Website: apple
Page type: billing-address
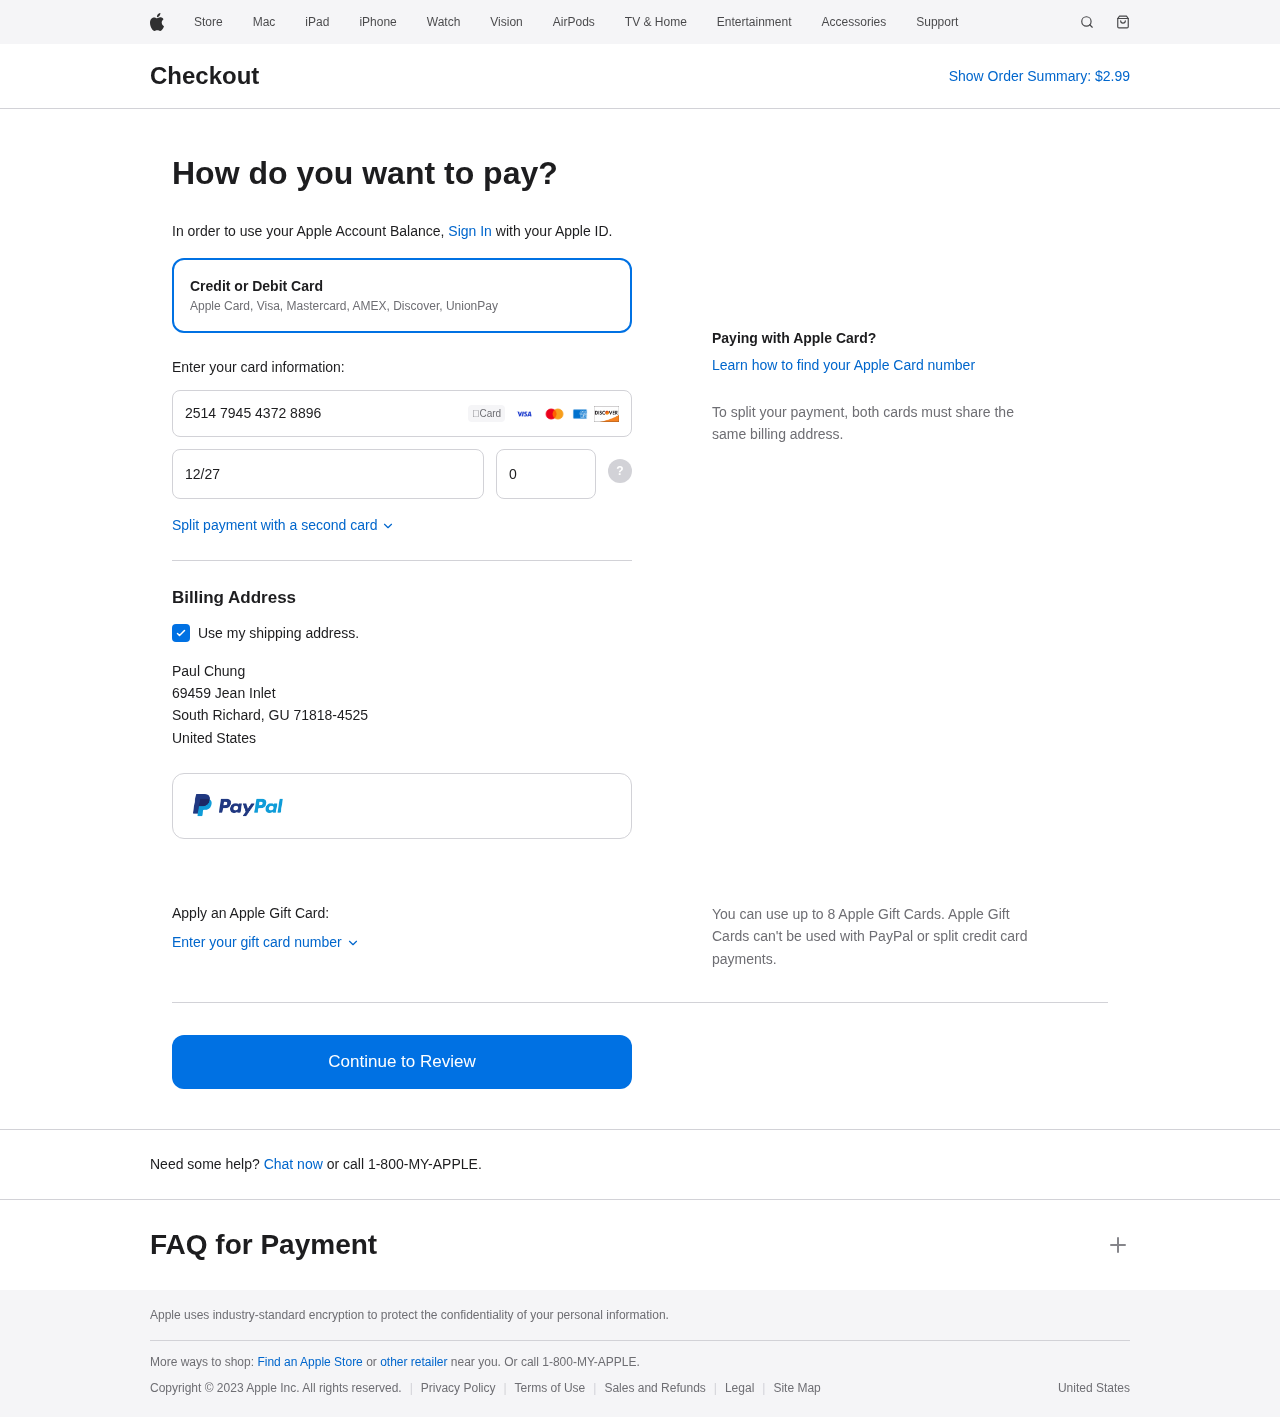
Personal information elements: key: PII_CARD_CVV
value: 042
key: PII_CARD_EXPIRY
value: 12/27
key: PII_CARD_NUMBER
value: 2514 7945 4372 8896
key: PII_CITY
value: South Richard
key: PII_COUNTRY
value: United States
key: PII_FULLNAME
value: Paul Chung
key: PII_POSTCODE_FULL
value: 71818-4525
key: PII_STATE_ABBR
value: GU
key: PII_STREET
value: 69459 Jean Inlet
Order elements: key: ORDER_TOTAL
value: $2.99